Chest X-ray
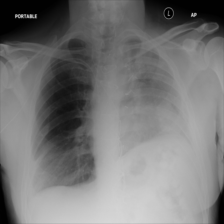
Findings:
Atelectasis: negative
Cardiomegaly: negative
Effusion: negative
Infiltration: negative
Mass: negative
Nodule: negative
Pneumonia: negative
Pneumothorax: negative
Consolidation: negative
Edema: negative
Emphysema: negative
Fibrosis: negative
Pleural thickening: negative
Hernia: negative